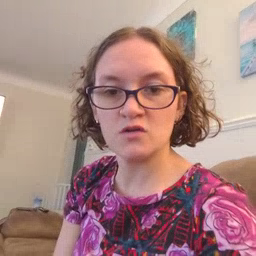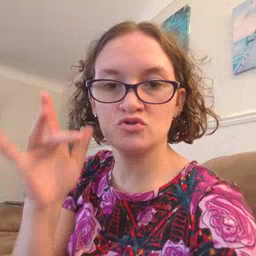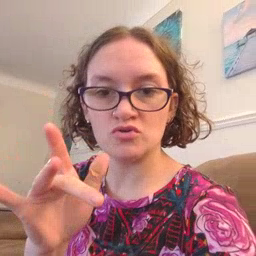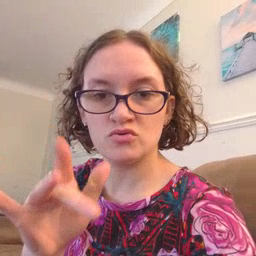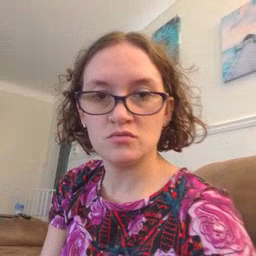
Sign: touch